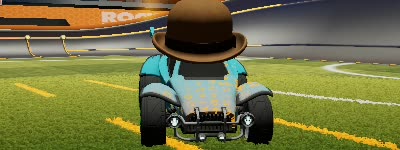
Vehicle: octane